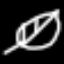
Label: leaf